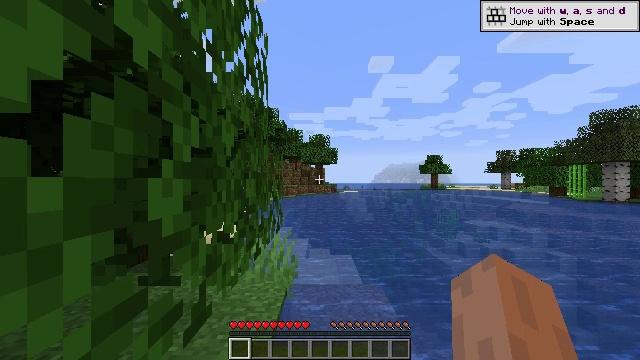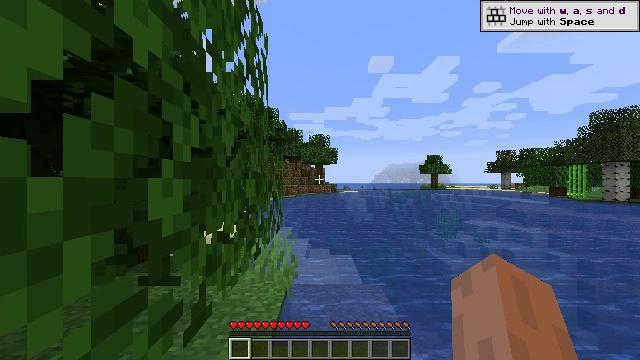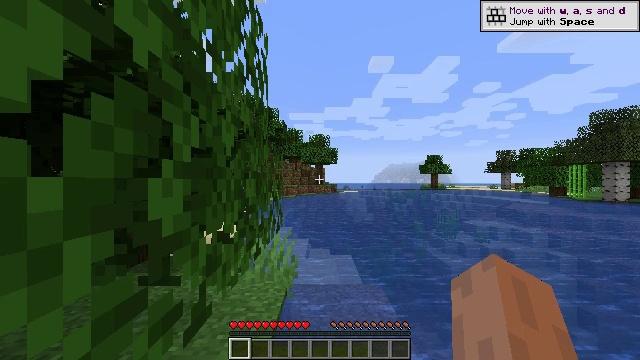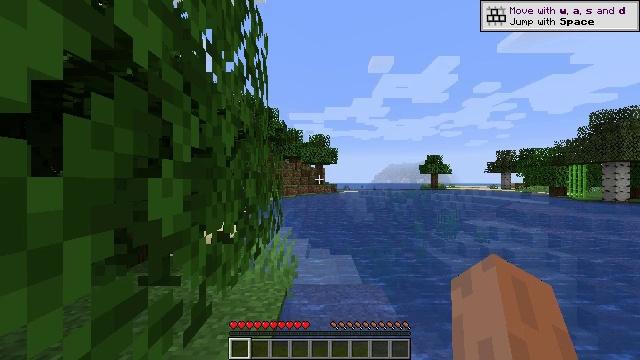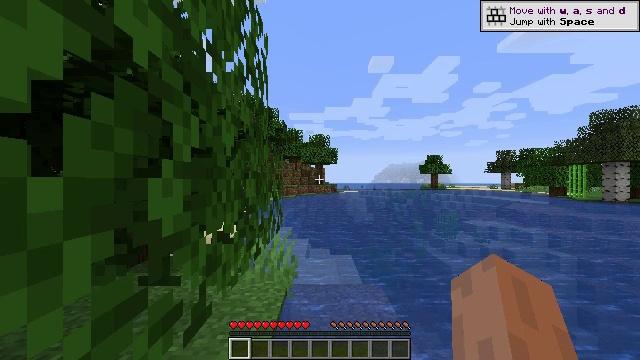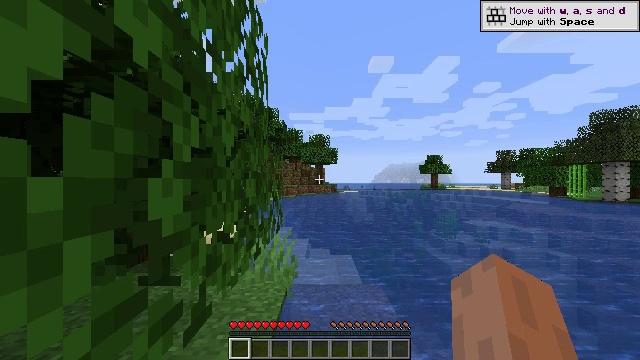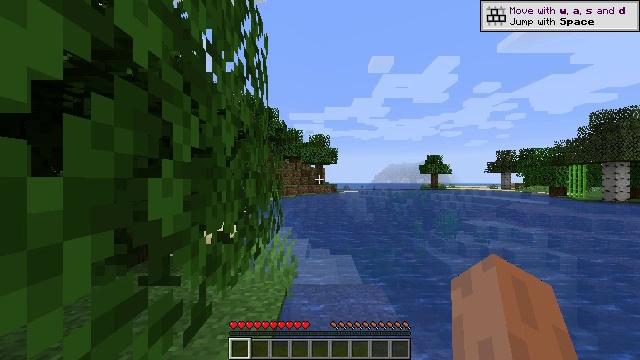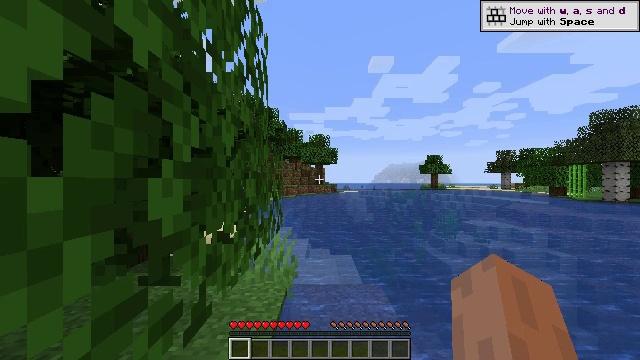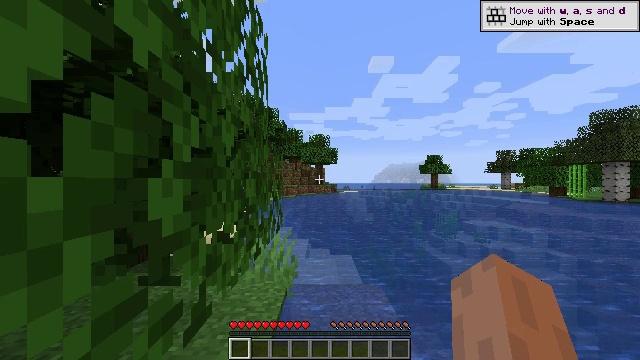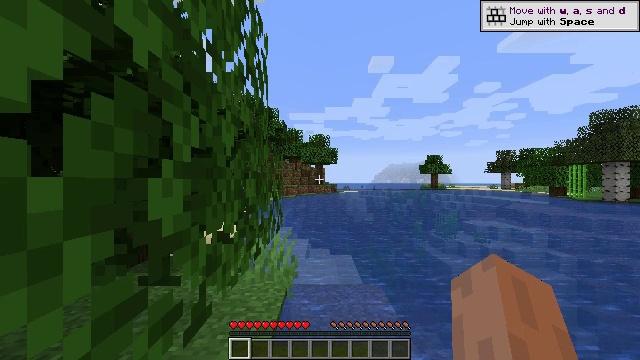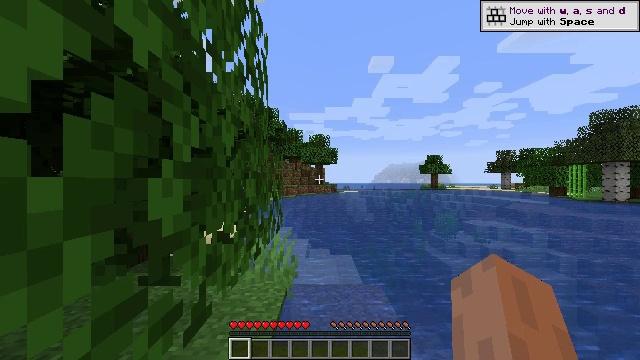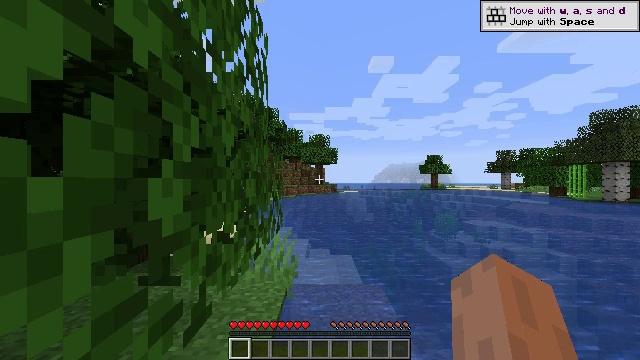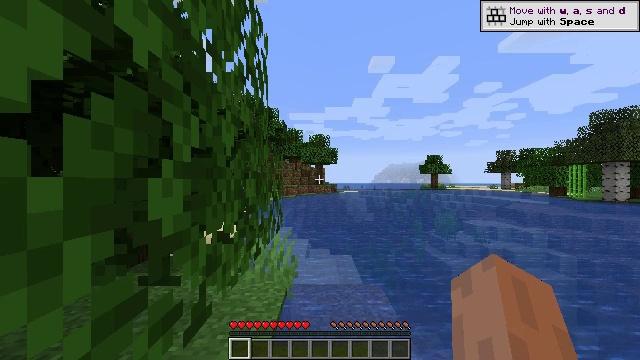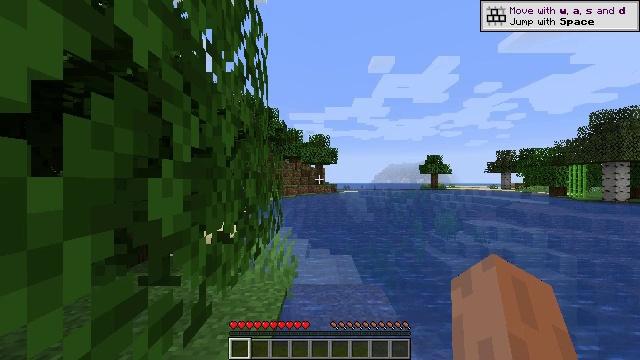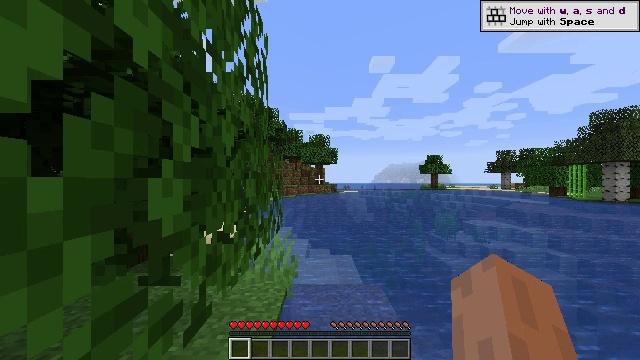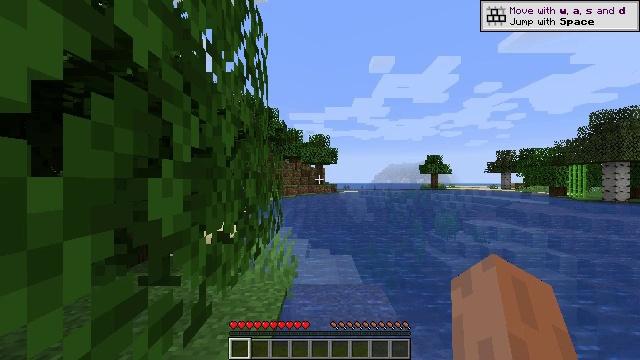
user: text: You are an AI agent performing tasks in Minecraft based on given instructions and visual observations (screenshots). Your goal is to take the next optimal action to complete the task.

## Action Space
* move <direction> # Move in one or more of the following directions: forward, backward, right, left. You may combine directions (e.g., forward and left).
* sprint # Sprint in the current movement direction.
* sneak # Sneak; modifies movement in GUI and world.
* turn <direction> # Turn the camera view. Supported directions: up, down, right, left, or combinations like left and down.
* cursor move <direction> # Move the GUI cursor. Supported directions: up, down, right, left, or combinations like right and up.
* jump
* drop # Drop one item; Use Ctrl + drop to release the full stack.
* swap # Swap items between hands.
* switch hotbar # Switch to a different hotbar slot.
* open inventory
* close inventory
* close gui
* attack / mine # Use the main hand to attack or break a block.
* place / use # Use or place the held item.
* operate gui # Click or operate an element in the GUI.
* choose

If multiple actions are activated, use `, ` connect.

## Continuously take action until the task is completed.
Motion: motion action
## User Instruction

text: Harvest grass block to clear the area.
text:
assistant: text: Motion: no_op
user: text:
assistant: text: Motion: no_op
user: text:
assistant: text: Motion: no_op
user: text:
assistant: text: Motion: no_op
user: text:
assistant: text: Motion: no_op
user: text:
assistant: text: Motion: no_op
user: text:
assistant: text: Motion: no_op
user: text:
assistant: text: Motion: no_op
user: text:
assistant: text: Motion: no_op
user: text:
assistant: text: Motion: no_op
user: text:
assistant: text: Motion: no_op
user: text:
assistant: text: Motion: no_op
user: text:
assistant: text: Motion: no_op
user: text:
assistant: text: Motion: no_op
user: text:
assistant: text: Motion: no_op
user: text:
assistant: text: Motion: no_op
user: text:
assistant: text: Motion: no_op
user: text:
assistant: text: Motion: no_op
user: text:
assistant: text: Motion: no_op
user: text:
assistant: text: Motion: no_op
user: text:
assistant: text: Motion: no_op
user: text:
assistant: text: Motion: no_op
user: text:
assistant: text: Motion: no_op
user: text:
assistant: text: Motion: no_op
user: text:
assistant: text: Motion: no_op
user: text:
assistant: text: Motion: no_op
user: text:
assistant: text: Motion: no_op
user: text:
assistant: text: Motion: no_op
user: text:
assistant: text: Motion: no_op
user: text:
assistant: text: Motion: no_op